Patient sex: M
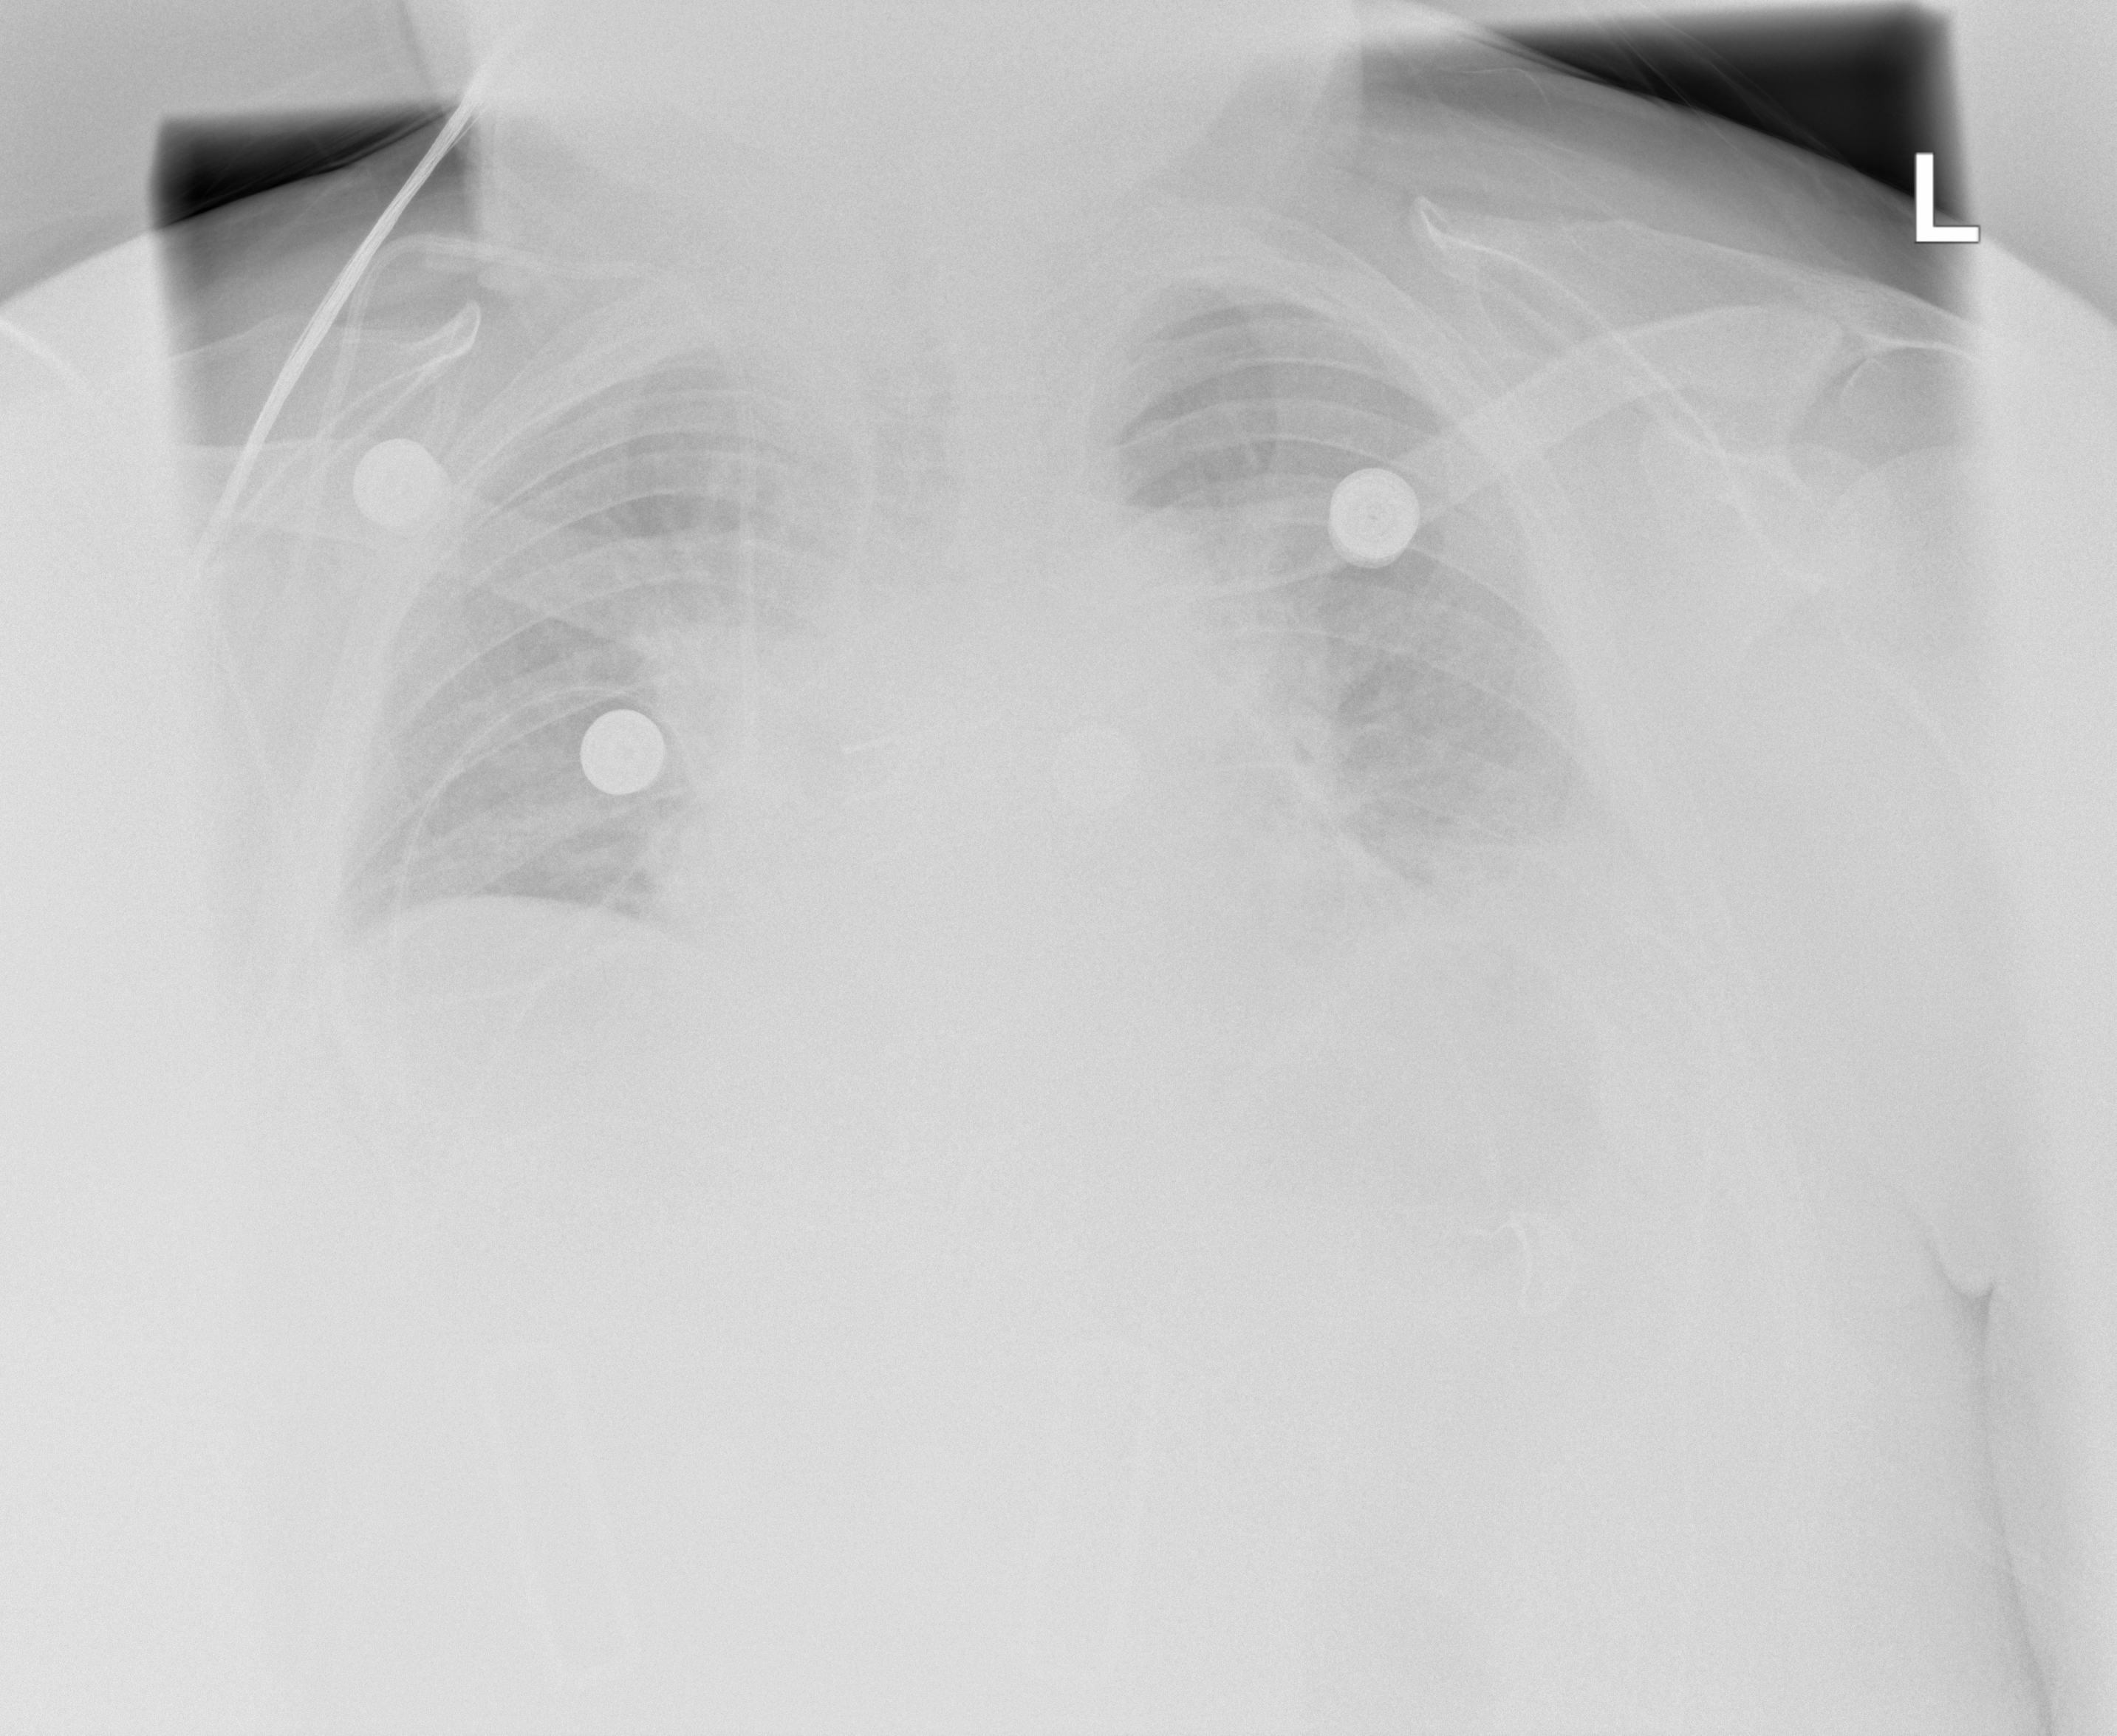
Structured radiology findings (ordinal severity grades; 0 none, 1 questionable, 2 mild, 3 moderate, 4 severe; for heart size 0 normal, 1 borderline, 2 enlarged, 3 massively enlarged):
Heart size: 2
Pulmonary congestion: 2
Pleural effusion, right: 0
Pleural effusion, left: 2
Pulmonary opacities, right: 0
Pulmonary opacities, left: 0
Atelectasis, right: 2
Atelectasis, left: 2